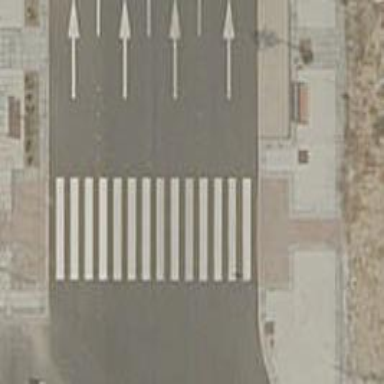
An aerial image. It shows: Uncontrolled zebra crossing on the road.